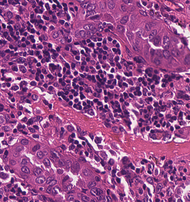
Tumor epithelial tissue: yes
Tumor-associated stroma tissue: yes
Normal tissue: no